Question: I need to create a border with some kind of arrow in its edge. This is the picture -

And I need to be able to move this arrow (it points the selected item in a listbox outside the border).
Thanks.
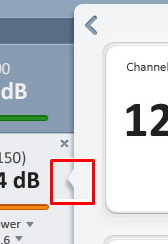
Answer: What I have done is to put this triangle as an image in the ListBox (left to the border), and I'm showing it only on the selected item (with DataBinding).
Not to "stright", but works great (after I was sure I wouldn't be able to do that).